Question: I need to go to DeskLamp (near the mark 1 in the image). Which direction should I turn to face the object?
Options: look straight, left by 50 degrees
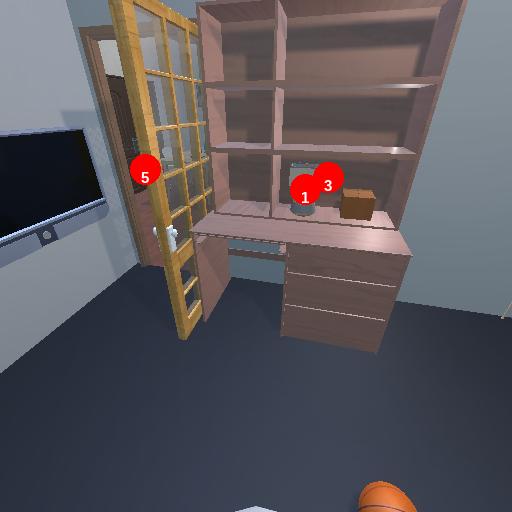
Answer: look straight